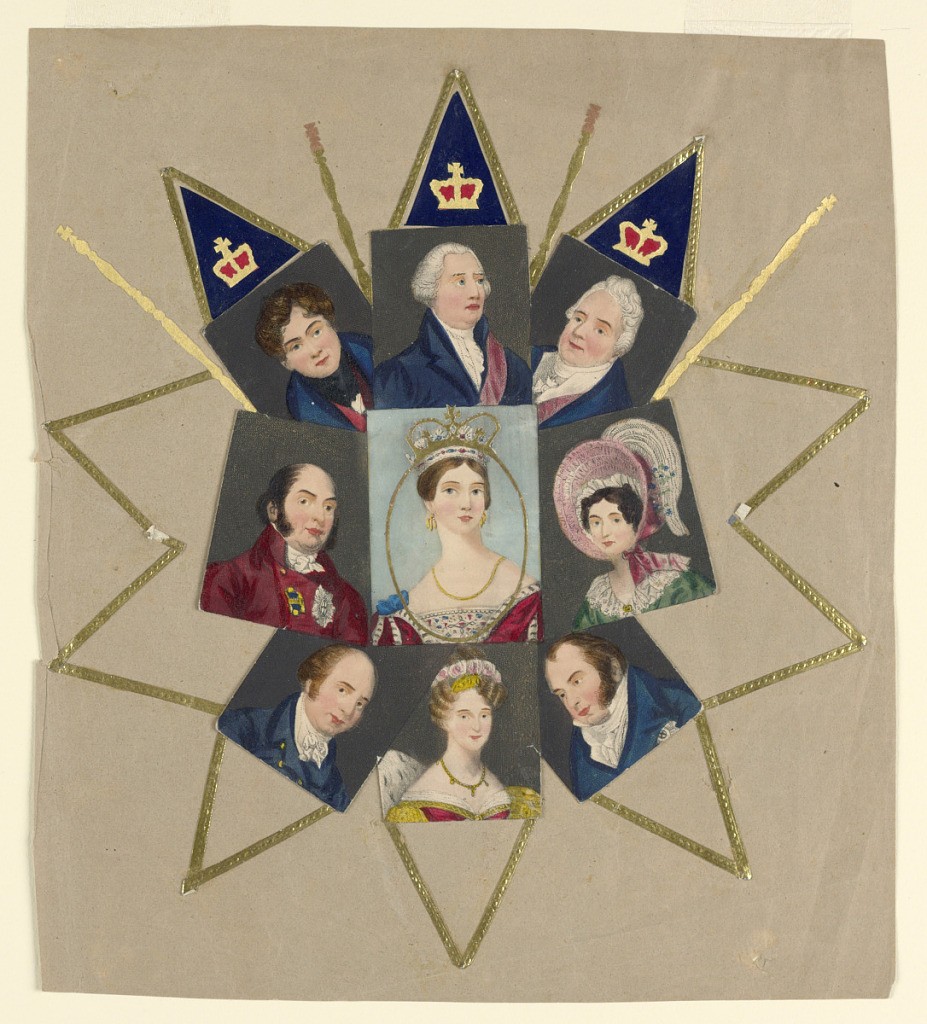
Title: Souvenir of Queen Victoria and Her Family
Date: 1838–1840
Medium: Hand-colored lithograph, applied machine-embossed grid-colored papers on white wove paper mounted to thin, light-brown wove paper; verso: etching and engraving
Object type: Souvenir Card
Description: Simulated montage (same as -68) of portraits of Queen Victoria, her parents and elder relatives. Embossed gold paper forms four scepter and a ten-pointed star. Mounted on paper. On verso: line engraving (etching and engraving), Victoria and Albert framed by roses.